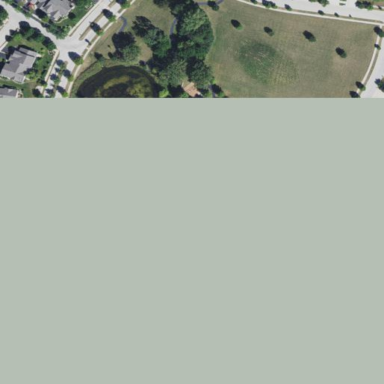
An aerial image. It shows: Lovely park for leisure and relaxation.